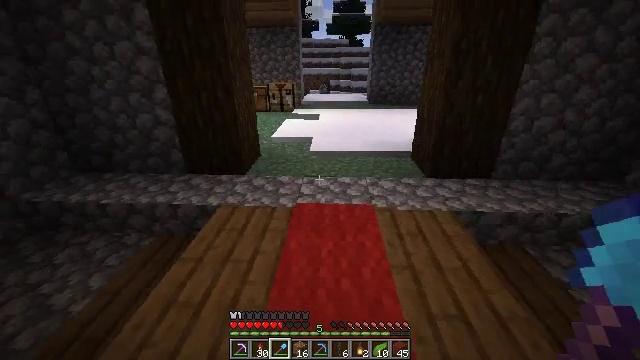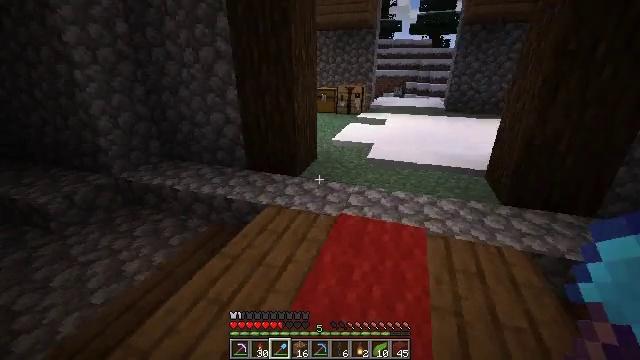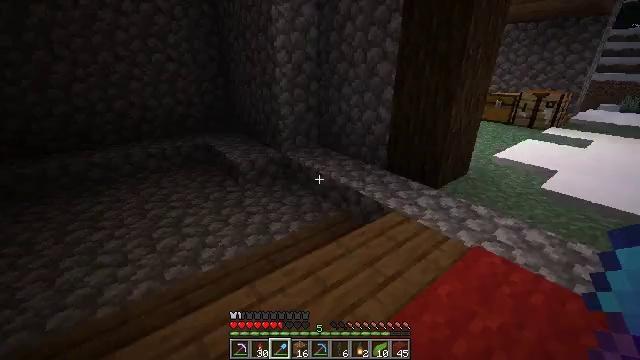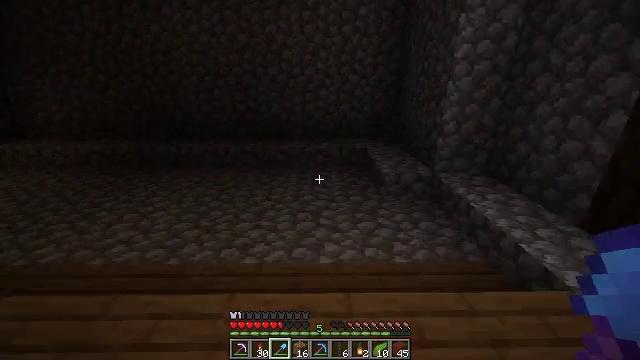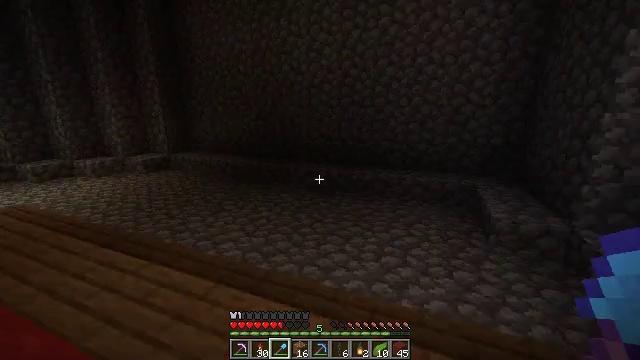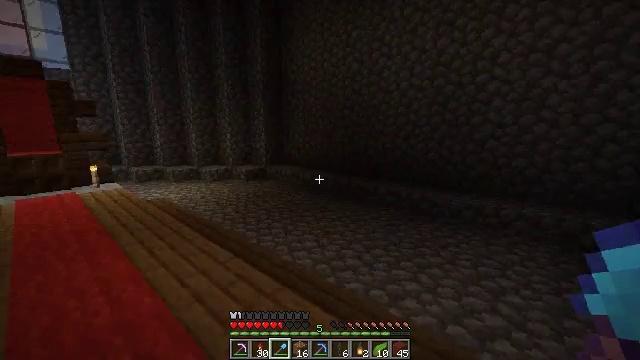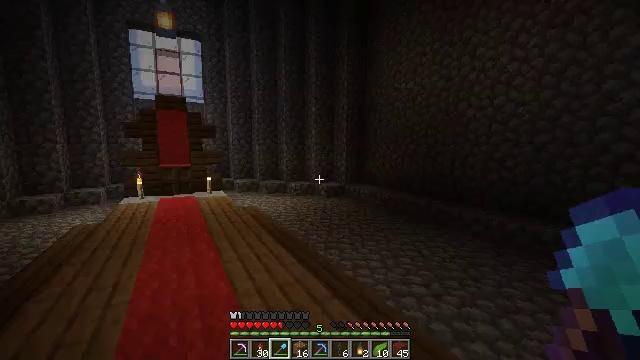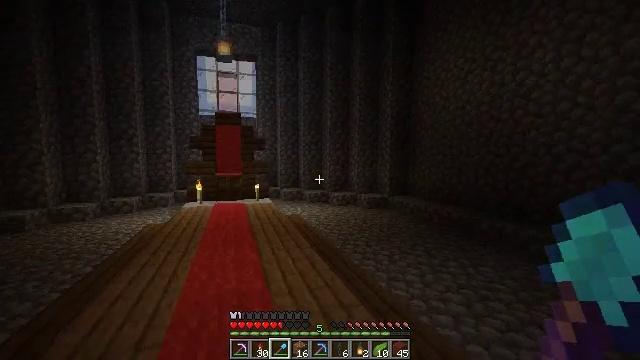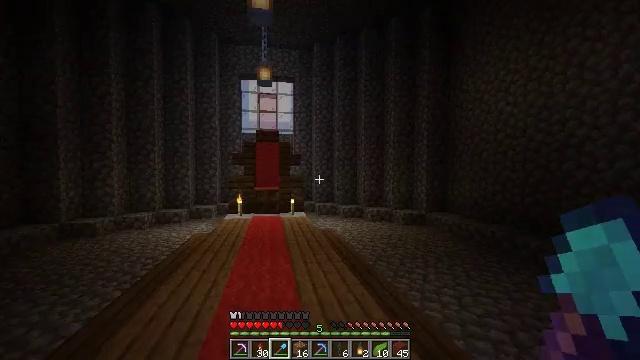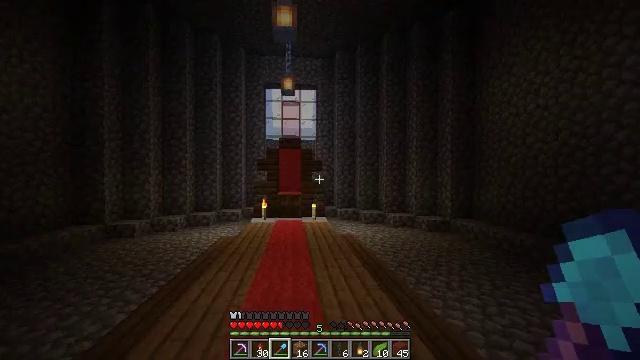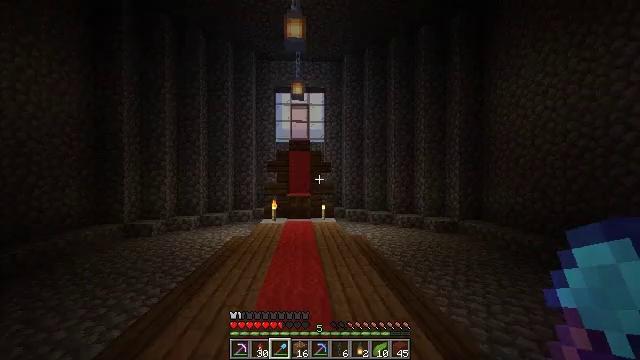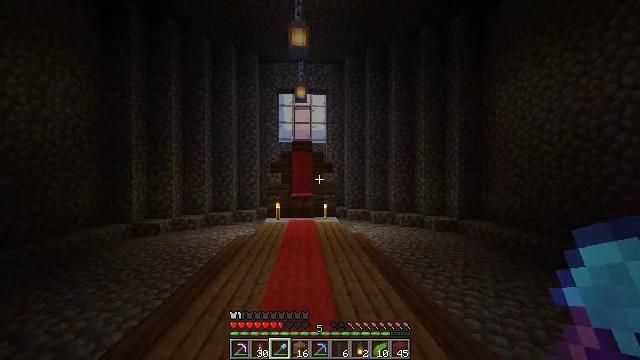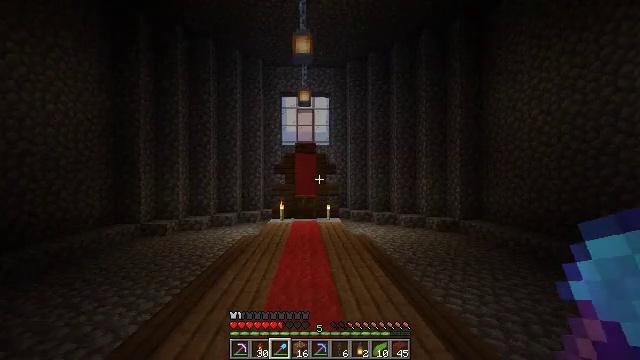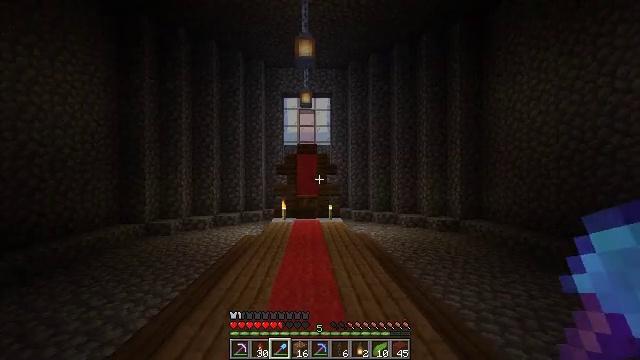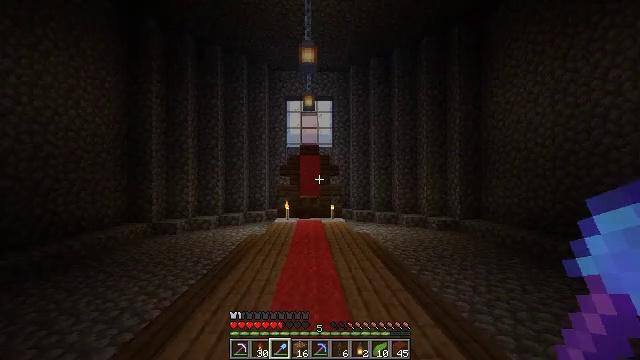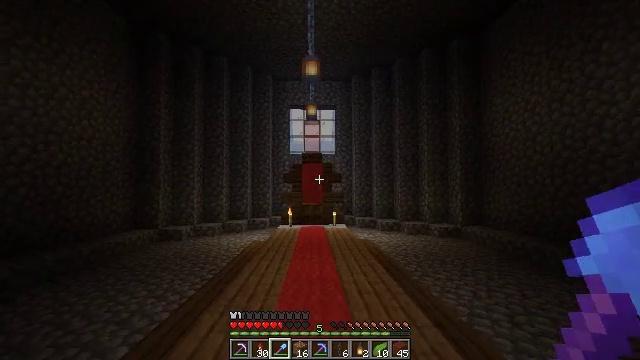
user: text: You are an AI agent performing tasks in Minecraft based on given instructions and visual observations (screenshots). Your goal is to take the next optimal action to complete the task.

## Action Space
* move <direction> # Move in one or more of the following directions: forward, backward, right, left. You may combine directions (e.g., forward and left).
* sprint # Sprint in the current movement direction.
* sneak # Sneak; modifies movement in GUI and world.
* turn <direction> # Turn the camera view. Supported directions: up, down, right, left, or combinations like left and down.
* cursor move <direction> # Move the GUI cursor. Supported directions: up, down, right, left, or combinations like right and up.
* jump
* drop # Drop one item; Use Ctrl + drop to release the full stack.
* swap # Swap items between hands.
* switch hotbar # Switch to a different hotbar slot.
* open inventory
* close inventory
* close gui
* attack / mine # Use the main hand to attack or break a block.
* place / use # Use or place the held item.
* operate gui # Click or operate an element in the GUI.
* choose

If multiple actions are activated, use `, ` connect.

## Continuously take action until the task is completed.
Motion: motion action
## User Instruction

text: Gather the red carpet from the floor.
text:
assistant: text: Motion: move forward and move right, turn left
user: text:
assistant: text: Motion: move forward and move right, turn left
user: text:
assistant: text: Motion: move forward and move right, turn left and up
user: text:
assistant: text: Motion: move right, turn left and up
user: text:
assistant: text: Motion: move right, turn left and up
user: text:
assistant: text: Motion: move back and move right, turn left and up
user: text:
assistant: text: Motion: move back and move right, turn left and up
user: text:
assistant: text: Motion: move back, turn left and up
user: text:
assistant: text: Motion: move back, turn left and up
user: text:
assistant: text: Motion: move back, turn left
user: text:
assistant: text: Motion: move back
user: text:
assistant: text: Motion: move back
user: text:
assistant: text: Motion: move back
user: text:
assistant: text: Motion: move back
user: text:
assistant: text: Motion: move back, turn up
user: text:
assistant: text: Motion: move back, turn up
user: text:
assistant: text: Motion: move back, turn left and up
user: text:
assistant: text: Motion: move back, turn up
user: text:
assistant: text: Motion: move back, turn up
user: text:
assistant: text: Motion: move back
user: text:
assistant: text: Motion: move back
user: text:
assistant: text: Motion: move back
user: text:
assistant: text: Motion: move back
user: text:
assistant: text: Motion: move back
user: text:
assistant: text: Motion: move back
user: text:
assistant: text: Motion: move back, turn down
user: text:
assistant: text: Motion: move back, turn down
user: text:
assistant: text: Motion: move back, turn down
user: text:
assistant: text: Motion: move back
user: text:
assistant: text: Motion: move back, turn down